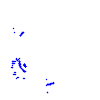
Particle: pion